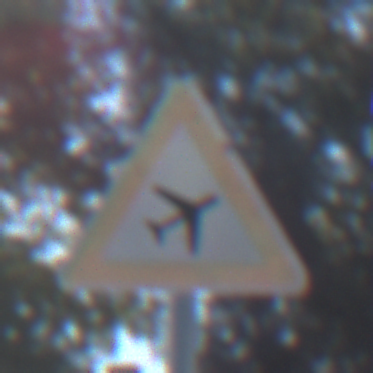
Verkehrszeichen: FlugbetriebLinks
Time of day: MorningAfternoon
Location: Outdoor (Suburban)
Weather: PartlyCloudy
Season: NotSpecified
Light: Natural